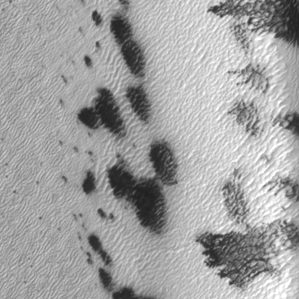
Label: frost